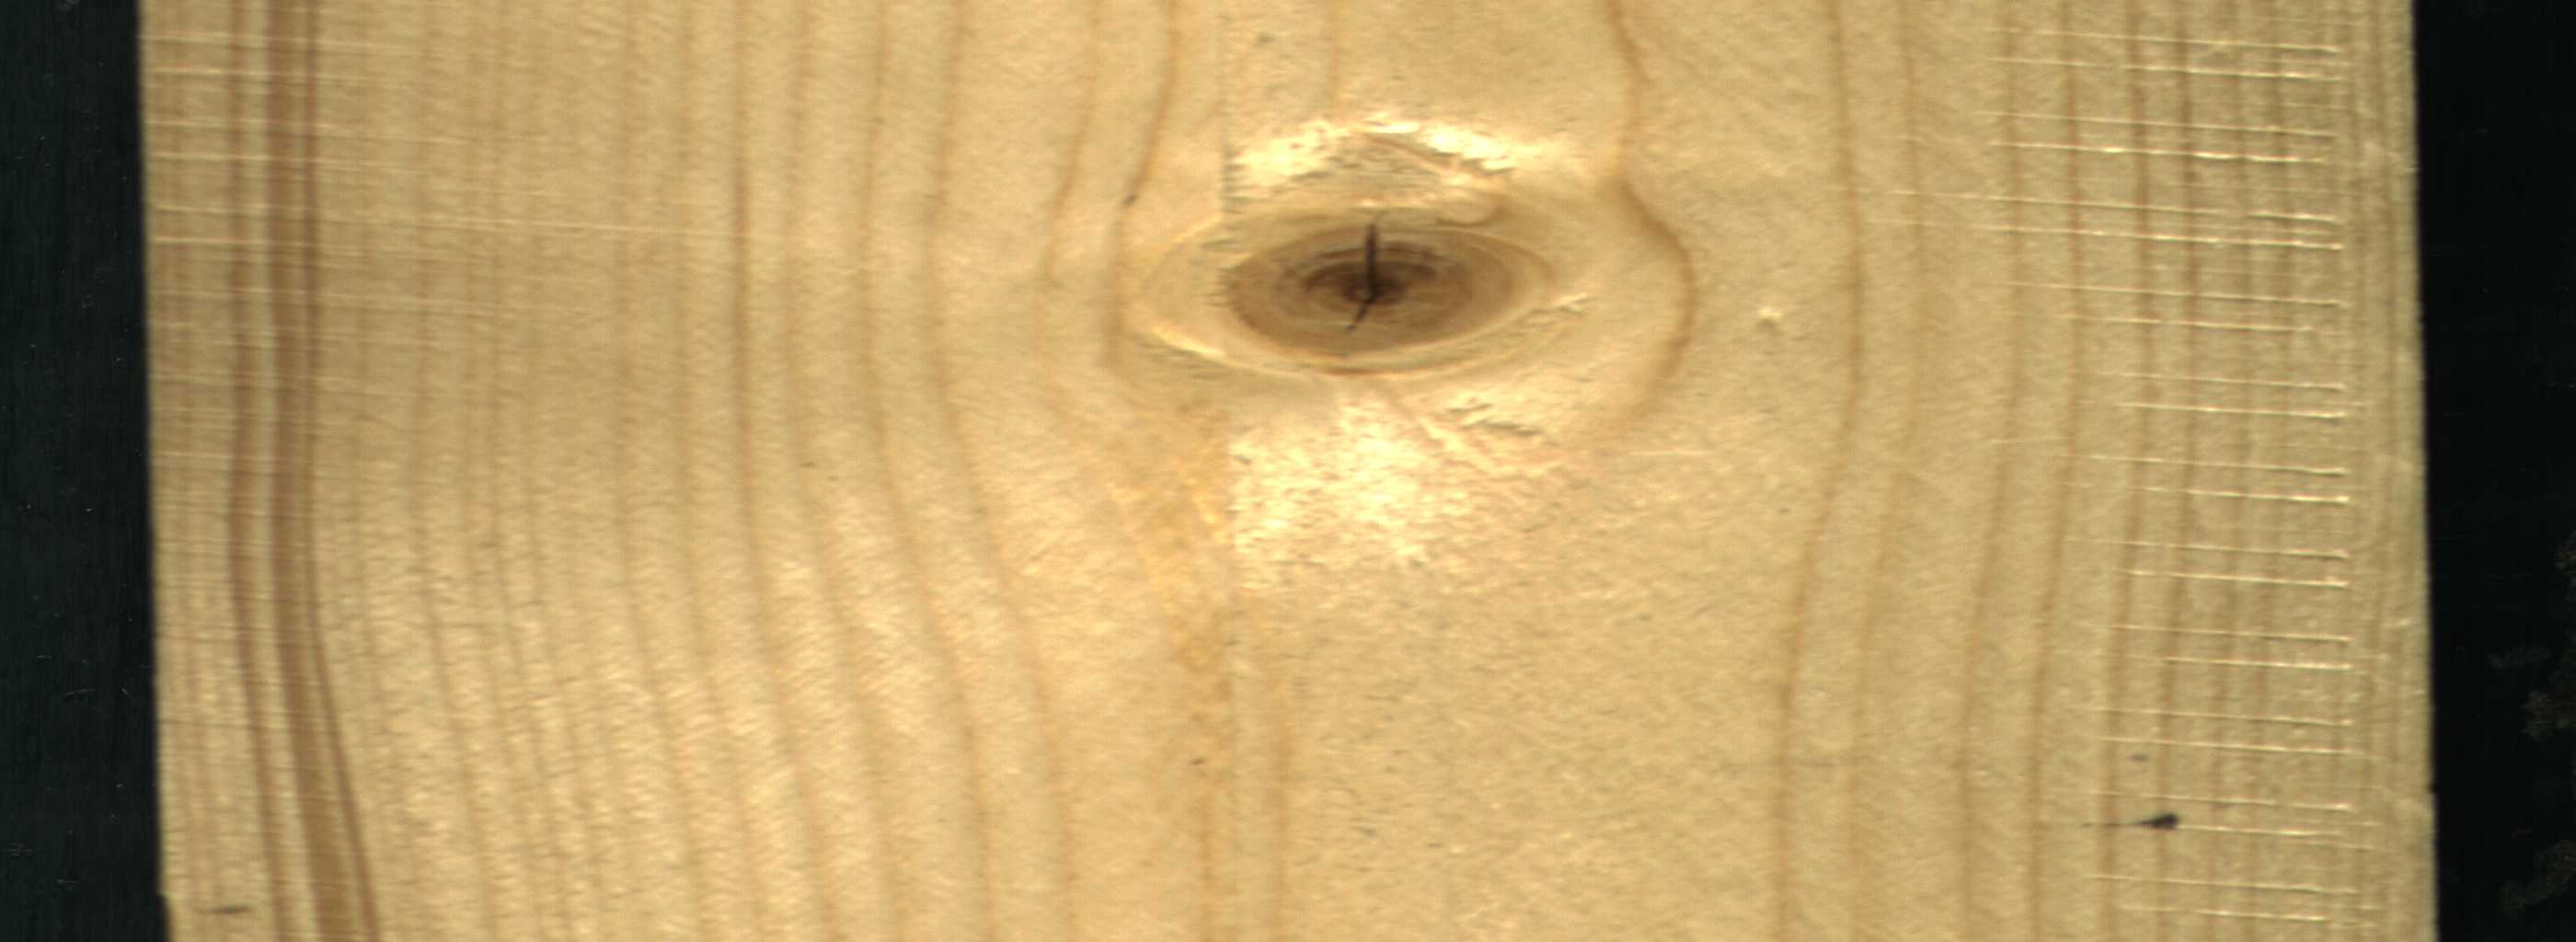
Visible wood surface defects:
Quartzity
knot_with_crack